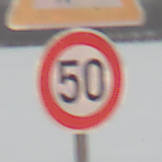
Verkehrszeichen: Geschwindigkeit50
Zusatzzeichen oben: DoppelkurveRechts
Umgebung: Outdoor, Nature
Tageszeit: MorningAfternoon
Wetter: Overcast
Licht: Natural
Jahreszeit: Winter
Kontrast: LowContrast